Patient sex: M
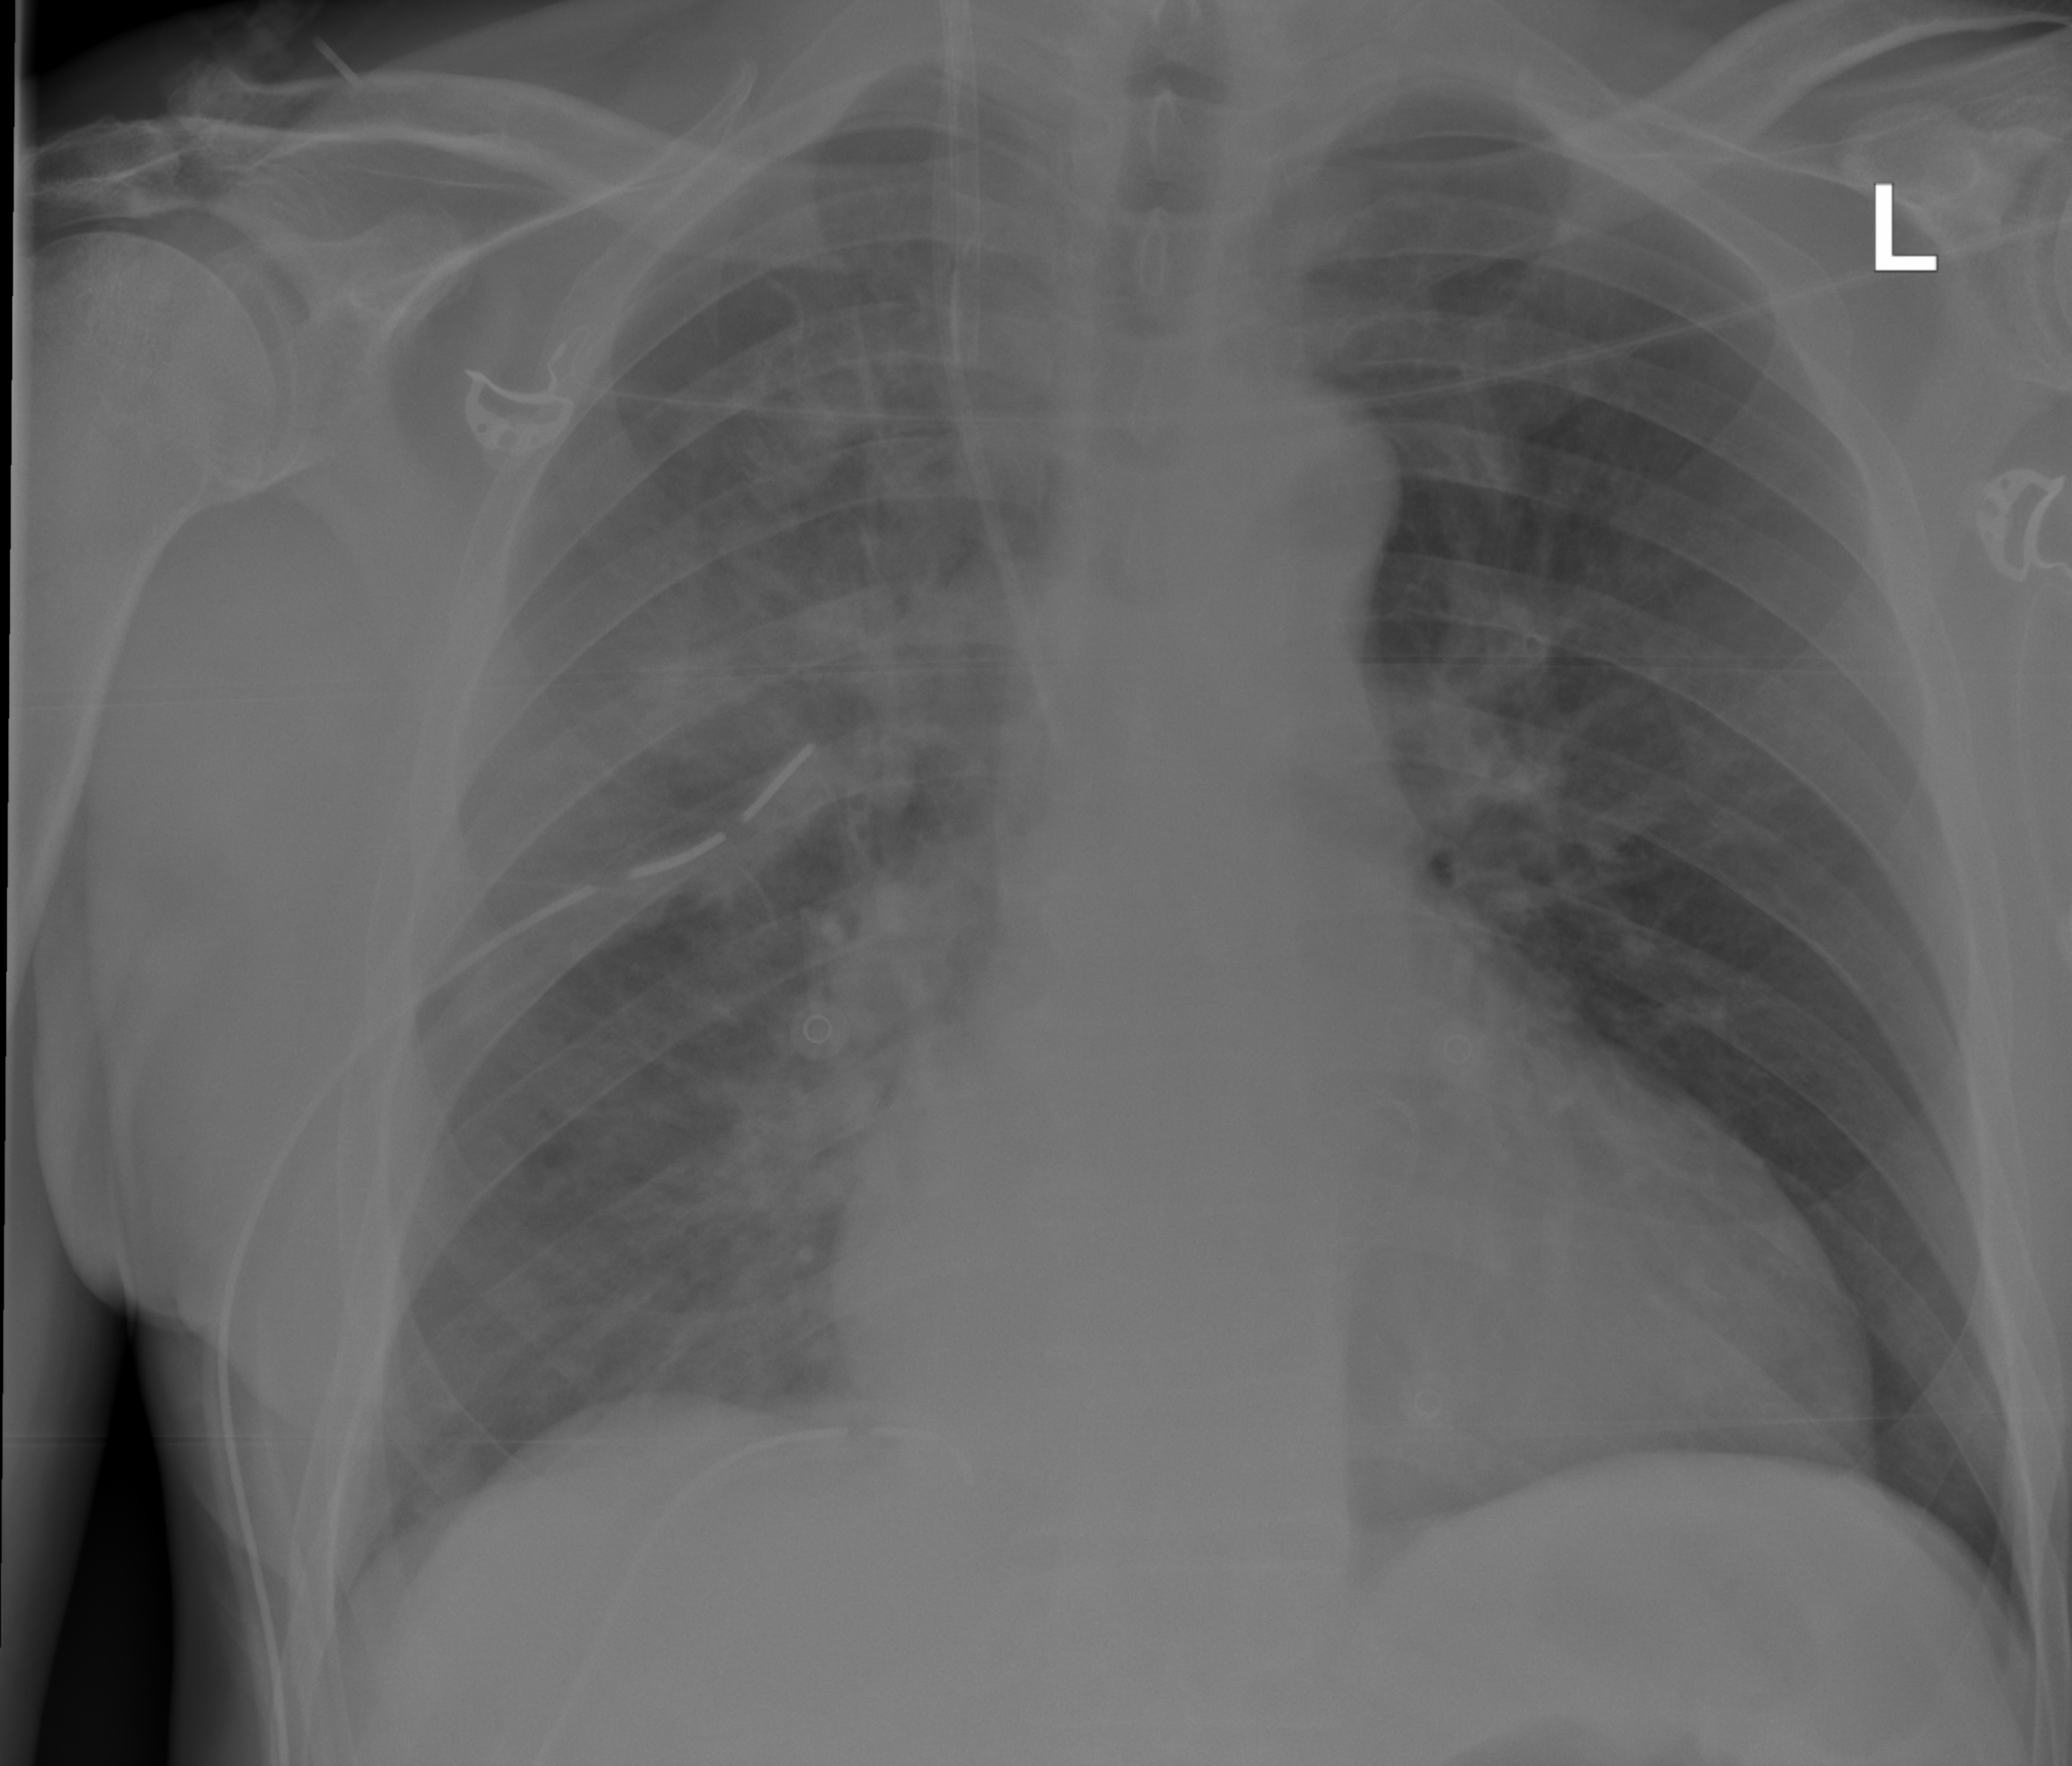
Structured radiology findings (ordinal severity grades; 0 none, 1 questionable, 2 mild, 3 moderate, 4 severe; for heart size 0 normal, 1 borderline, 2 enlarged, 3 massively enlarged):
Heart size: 2
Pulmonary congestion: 0
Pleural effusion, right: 0
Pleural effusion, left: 0
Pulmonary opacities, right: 3
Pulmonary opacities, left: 0
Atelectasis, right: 2
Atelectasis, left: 0